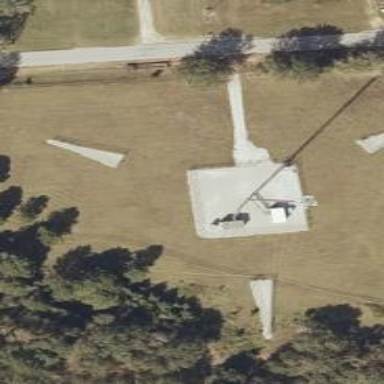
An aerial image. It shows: Man-made mast used for communication purposes.